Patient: sex M, age 51
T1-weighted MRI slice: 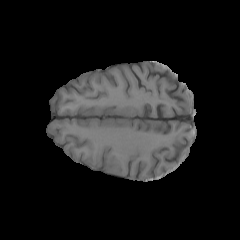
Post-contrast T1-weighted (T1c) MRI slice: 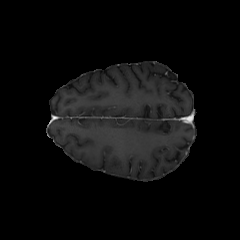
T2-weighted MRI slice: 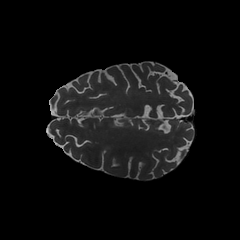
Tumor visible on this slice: no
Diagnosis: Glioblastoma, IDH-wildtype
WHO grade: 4